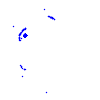
Particle: pion